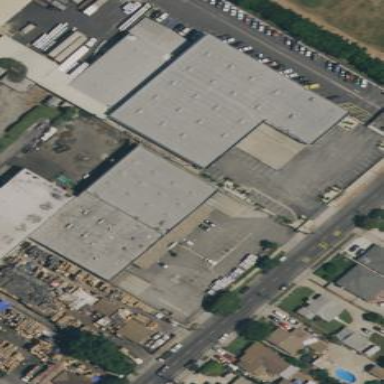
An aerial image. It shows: Warehouse building.